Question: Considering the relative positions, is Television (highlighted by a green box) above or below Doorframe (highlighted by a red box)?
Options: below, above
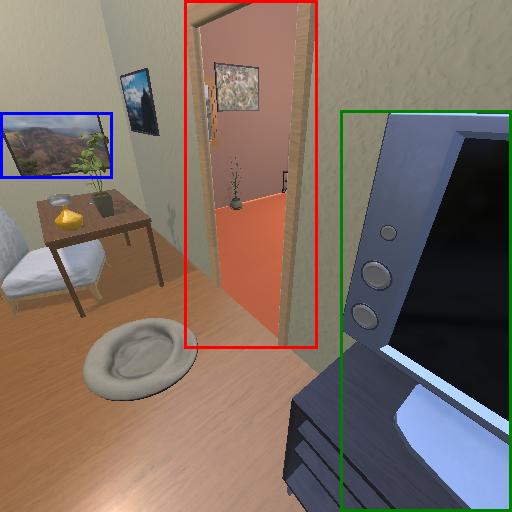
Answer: below